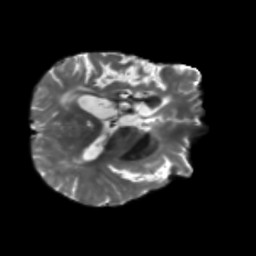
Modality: T2w
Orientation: axial
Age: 59
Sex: male
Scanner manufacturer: siemens
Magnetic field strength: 3 T
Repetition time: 5.25 s
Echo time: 0.08 s